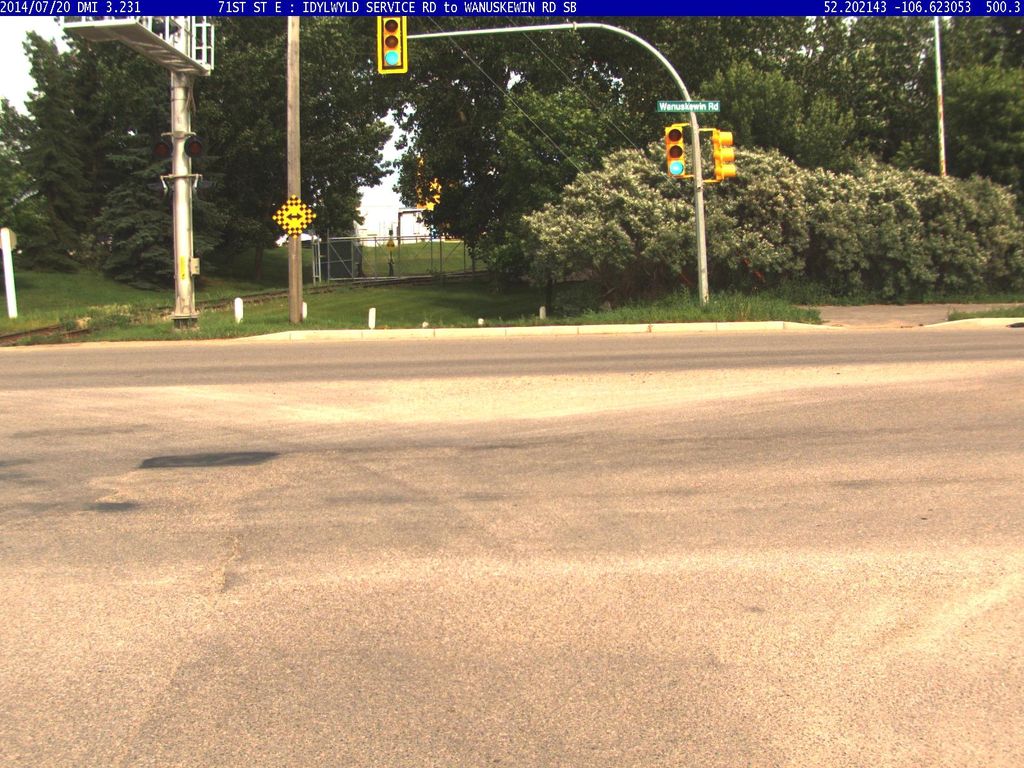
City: saskatoon